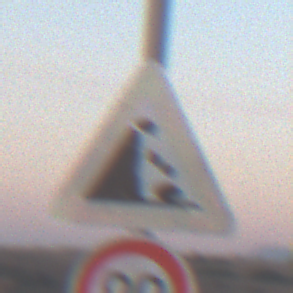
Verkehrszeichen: SteinschlagLinks
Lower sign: Geschwindigkeit80
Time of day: SunriseSunset
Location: Outdoor (Nature)
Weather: Clear
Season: NotSpecified
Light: Natural